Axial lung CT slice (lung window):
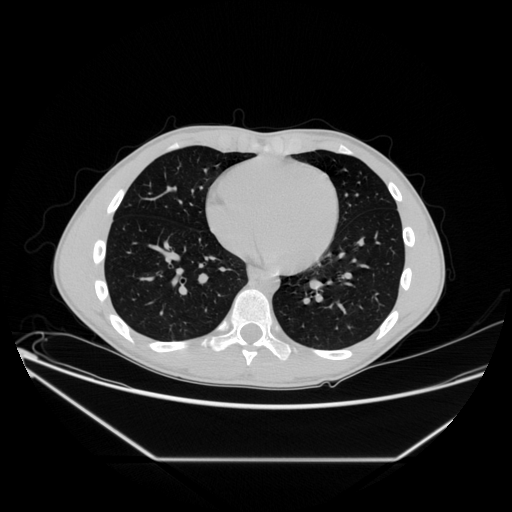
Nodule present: no